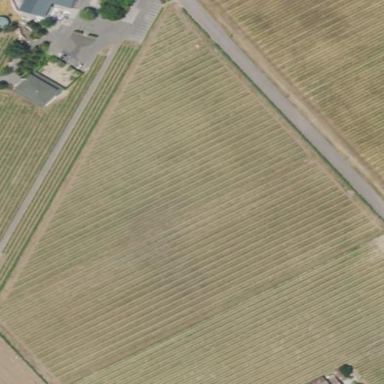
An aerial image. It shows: Vineyard where grapes are grown.